Question: I am running a Java Program in command prompt
The normal course is after successfully executing the program it comes back to prompt .. what are the possible reasons it will not come back to prompt after successfully executing the program
why is it not coming back to prompt after execution

usually it comes back but sometimes it doesn't...
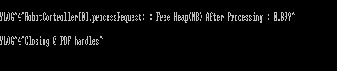
Answer: This sounds like a race condition. Something in your application's shutdown sequence is non-deterministic, and it works or does not work depending on various platform specific (and possibly external) factors. There is probably no point figuring out what those factors are (or might be), since it won't help you fix the problem.
> Only difference is in RAM hard disk capacity mine is slower.. Can it be possible reason?
These be factors, but they are not the cause of the problem. So focus on figuring out what makes your application non-deterministic.
As others have said, without more information (and relevant code) we can only guess.
When the application has failed to shut down, get it to give you a thread dump. Or try shutting it down while it is attached to a debugger. These may allow you to get some clues as to what is going wrong.
Finally, the brute force solution is simply to have the 'main' method (or whatever) call 'System.exit(0)' on its way out. But beware of the possibility of files not being flushed, etc if you do that.